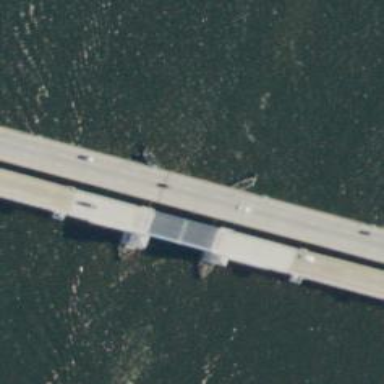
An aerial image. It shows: Bascule bridge on trunk highway.